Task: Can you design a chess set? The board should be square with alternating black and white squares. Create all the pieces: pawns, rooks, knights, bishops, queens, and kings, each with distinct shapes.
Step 1339:
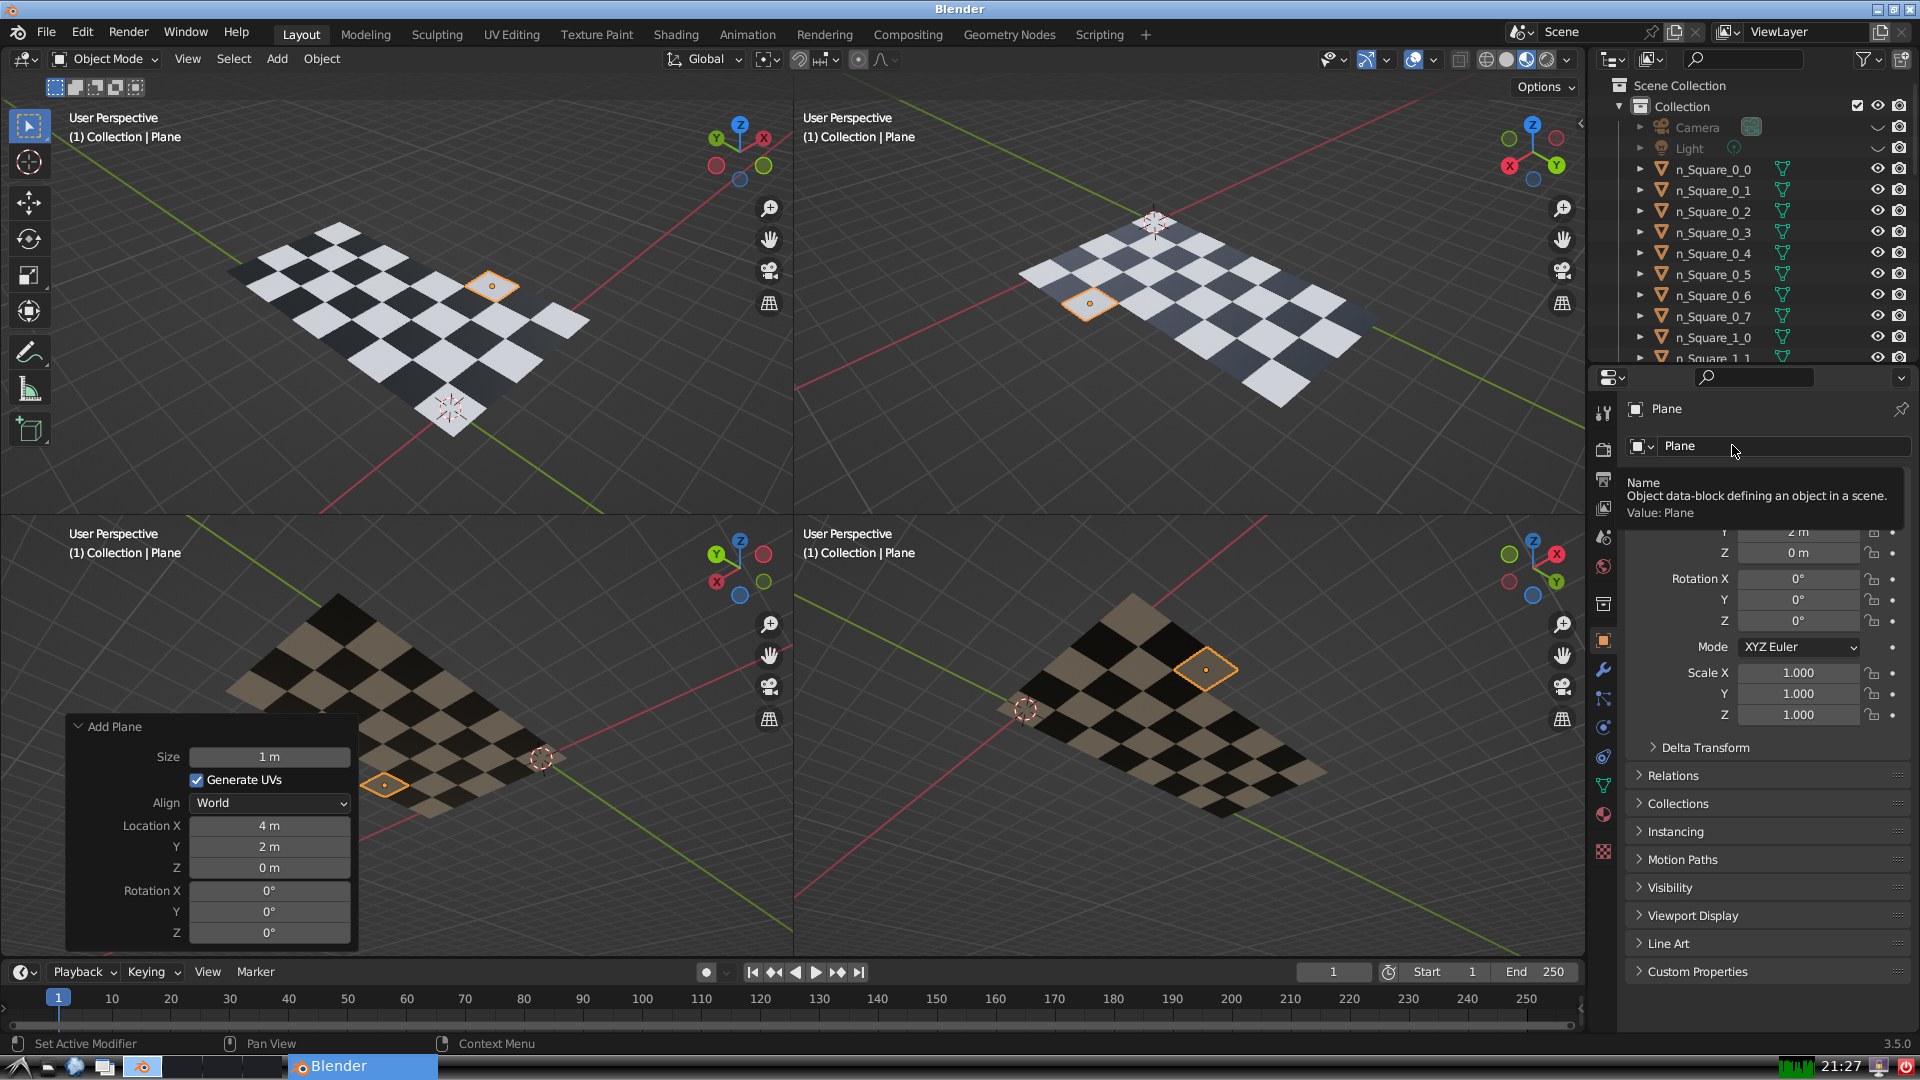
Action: click: no